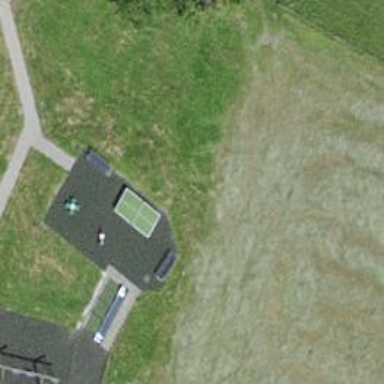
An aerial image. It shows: Table tennis table in leisure land area.